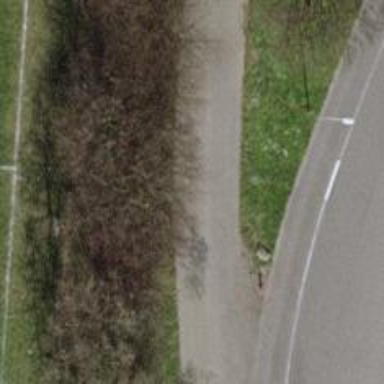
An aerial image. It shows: Asphalt pedestrian road.